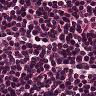
Metastatic tissue present: no